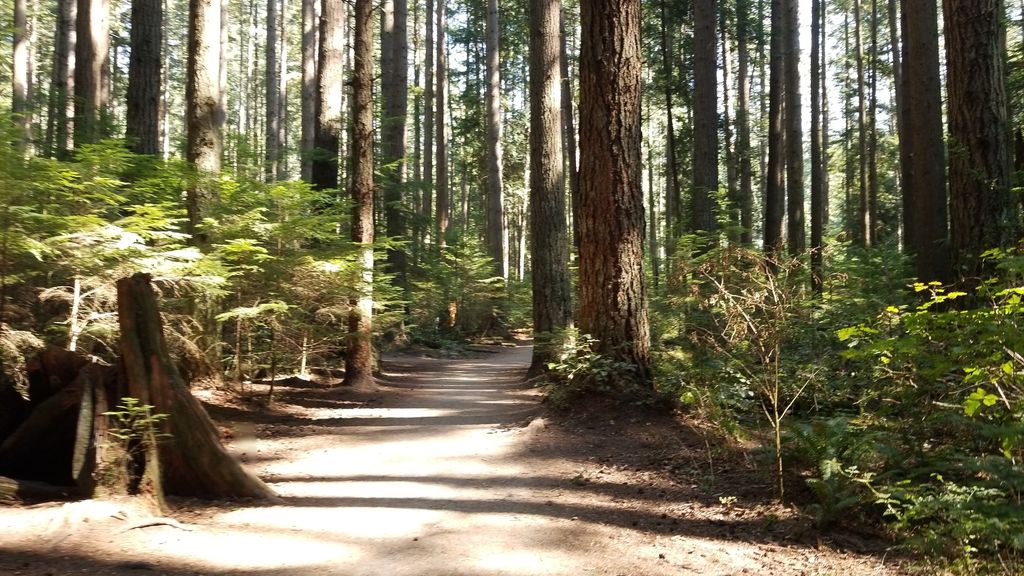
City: vancouver